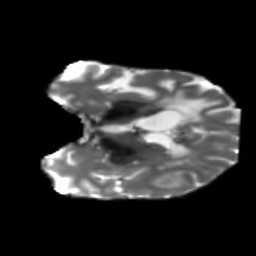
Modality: T2w
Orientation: coronal
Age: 46
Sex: male
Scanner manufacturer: siemens
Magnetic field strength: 3 T
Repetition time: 5.25 s
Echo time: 0.08 s